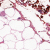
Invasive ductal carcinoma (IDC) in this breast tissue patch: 0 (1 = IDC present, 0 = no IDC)